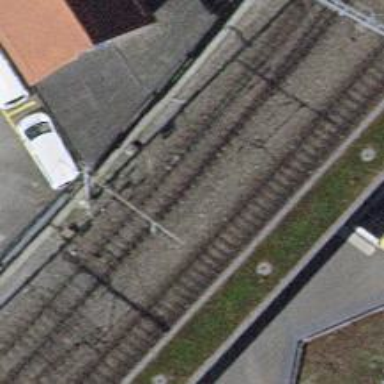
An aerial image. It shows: Single railway track with electrified contact line.